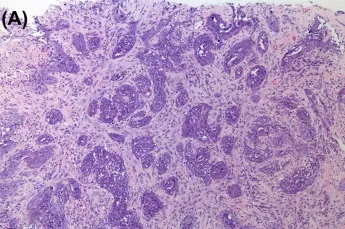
Histopathological examination of the mass. Neoplastic mass consisted of long, dense, irregularly interlaced bundles of spindle cells, and a few of them formed irregular alveoli. Hematoxylin and eosin stain. (A) x100.
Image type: pathology (h&e)